Field crop: maize
Growth stage: 2
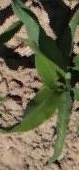
Species: maize